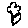
Label: flower